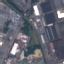
Land use / land cover class: Industrial